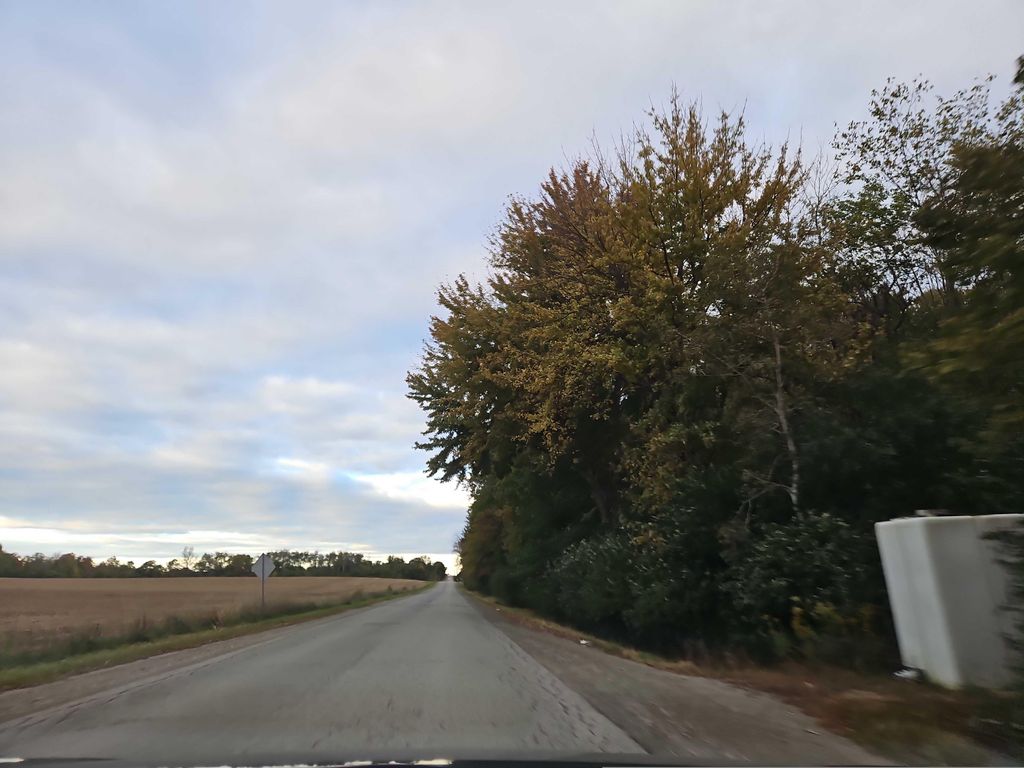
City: kitchener-waterloo